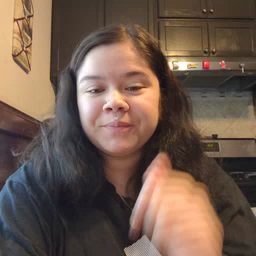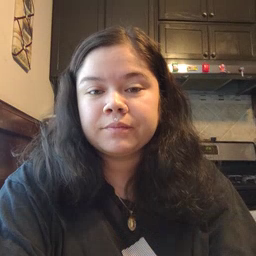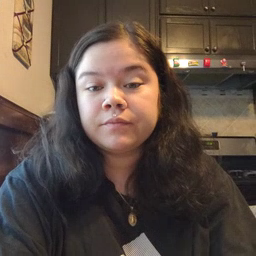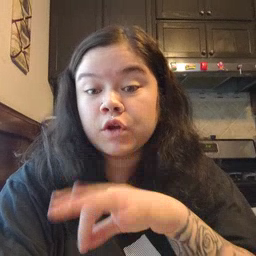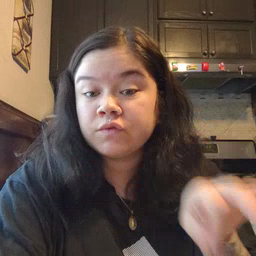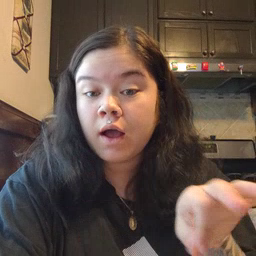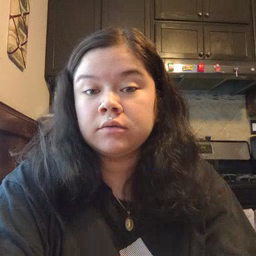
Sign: frenchfries